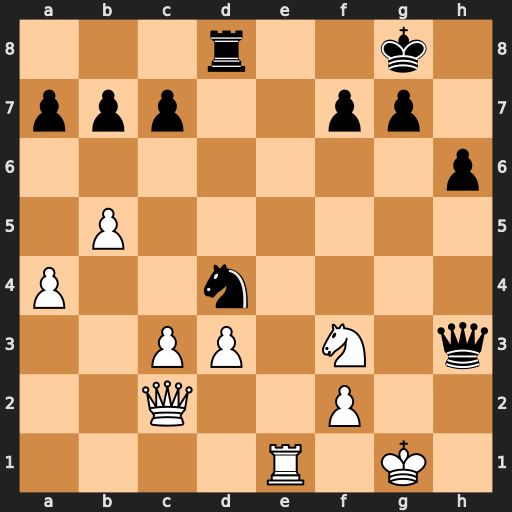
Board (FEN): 3r2k1/ppp2pp1/7p/1P6/P2n4/2PP1N1q/2Q2P2/4R1K1
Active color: w
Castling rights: -
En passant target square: -
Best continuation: Nxd4 Qg4+ Kf1